Question: I'm new in developing maven application and deploy to google app engine.
i'm using 'appengine 1.9.0' and 'eclipse kepler 4.3'
However when I try to run, I got an error and according to this <URL> by chris, It suggested to remove this jar.
'''
appengine-api-labs
appengine-api-stubs
appengine-testing
'''
I already removed it in the libraries and tried maven clean but the error still appear.
below is my libraries.

below is the full console error:
'''
WARNING: failed _ah_ServeBlobFilter: java.lang.ClassCastException: com.google.appengine.tools.development.ApiProxyLocalImpl cannot be cast to com.google.appengine.tools.development.ApiProxyLocal
3 20, 2014 2:34:57 Wu Qian com.google.apphosting.utils.jetty.JettyLogger warn
WARNING: Failed startup of context com.google.appengine.tools.development.DevAppEngineWebAppContext@87ec13{/,C:\Users\Annette\Desktop\WebCaller\src\main\webapp}
java.lang.ClassCastException: com.google.appengine.tools.development.ApiProxyLocalImpl cannot be cast to com.google.appengine.tools.development.ApiProxyLocal
at com.google.appengine.api.blobstore.dev.ServeBlobFilter.init(ServeBlobFilter.java:55)
at org.mortbay.jetty.servlet.FilterHolder.doStart(FilterHolder.java:97)
at org.mortbay.component.AbstractLifeCycle.start(AbstractLifeCycle.java:50)
at org.mortbay.jetty.servlet.ServletHandler.initialize(ServletHandler.java:662)
at org.mortbay.jetty.servlet.Context.startContext(Context.java:140)
at org.mortbay.jetty.webapp.WebAppContext.startContext(WebAppContext.java:1250)
at org.mortbay.jetty.handler.ContextHandler.doStart(ContextHandler.java:517)
at org.mortbay.jetty.webapp.WebAppContext.doStart(WebAppContext.java:467)
at org.mortbay.component.AbstractLifeCycle.start(AbstractLifeCycle.java:50)
at org.mortbay.jetty.handler.HandlerWrapper.doStart(HandlerWrapper.java:130)
at org.mortbay.component.AbstractLifeCycle.start(AbstractLifeCycle.java:50)
at org.mortbay.jetty.handler.HandlerWrapper.doStart(HandlerWrapper.java:130)
at org.mortbay.jetty.Server.doStart(Server.java:224)
at org.mortbay.component.AbstractLifeCycle.start(AbstractLifeCycle.java:50)
at com.google.appengine.tools.development.JettyContainerService.startContainer(JettyContainerService.java:250)
at com.google.appengine.tools.development.AbstractContainerService.startup(AbstractContainerService.java:305)
at com.google.appengine.tools.development.AutomaticInstanceHolder.startUp(AutomaticInstanceHolder.java:26)
at com.google.appengine.tools.development.AbstractModule.startup(AbstractModule.java:79)
at com.google.appengine.tools.development.Modules.startup(Modules.java:97)
at com.google.appengine.tools.development.DevAppServerImpl.doStart(DevAppServerImpl.java:255)
at com.google.appengine.tools.development.DevAppServerImpl.access$000(DevAppServerImpl.java:47)
at com.google.appengine.tools.development.DevAppServerImpl$1.run(DevAppServerImpl.java:213)
at com.google.appengine.tools.development.DevAppServerImpl$1.run(DevAppServerImpl.java:211)
at java.security.AccessController.doPrivileged(Native Method)
at com.google.appengine.tools.development.DevAppServerImpl.start(DevAppServerImpl.java:211)
at com.google.appengine.tools.development.DevAppServerMain$StartAction.apply(DevAppServerMain.java:277)
at com.google.appengine.tools.util.Parser$ParseResult.applyArgs(Parser.java:48)
at com.google.appengine.tools.development.DevAppServerMain.run(DevAppServerMain.java:219)
at com.google.appengine.tools.development.DevAppServerMain.main(DevAppServerMain.java:210)
'''
can anyone point it out? Thanks.
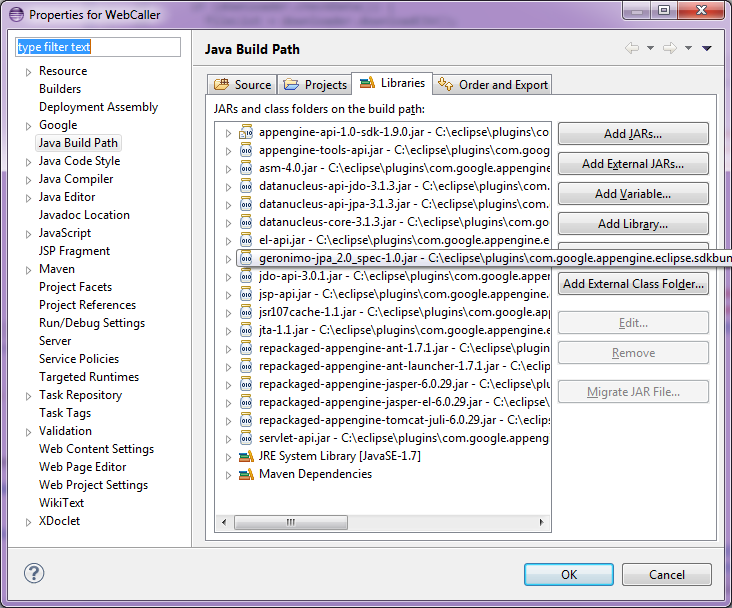
Answer: I took the following steps to resolve the issue:
1. Removing the appengine-api-stubs and appengine-testing
2. On Properties, and Google > App Engine, I made sure to select the default "App Engine - 1.9.1"
3. On properties build path, I removed all JARs related to the GAE v1.9.1 and instead added the GAE library from "Add Library"
Surprisingly, my localhost deployment worked eventhough I had appengine-api-labs on my WEB-INF/lib.
Lastly, my WEB-INF/lib contains the following:
- - - - - - - -
I hope that helps. It worked for me and chances are it might work for you.